Field crop: maize
Growth stage: 2
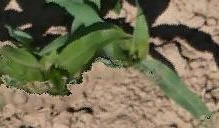
Species: maize